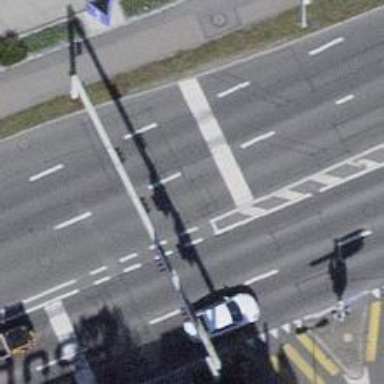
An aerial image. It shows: Road with traffic signals.